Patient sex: F
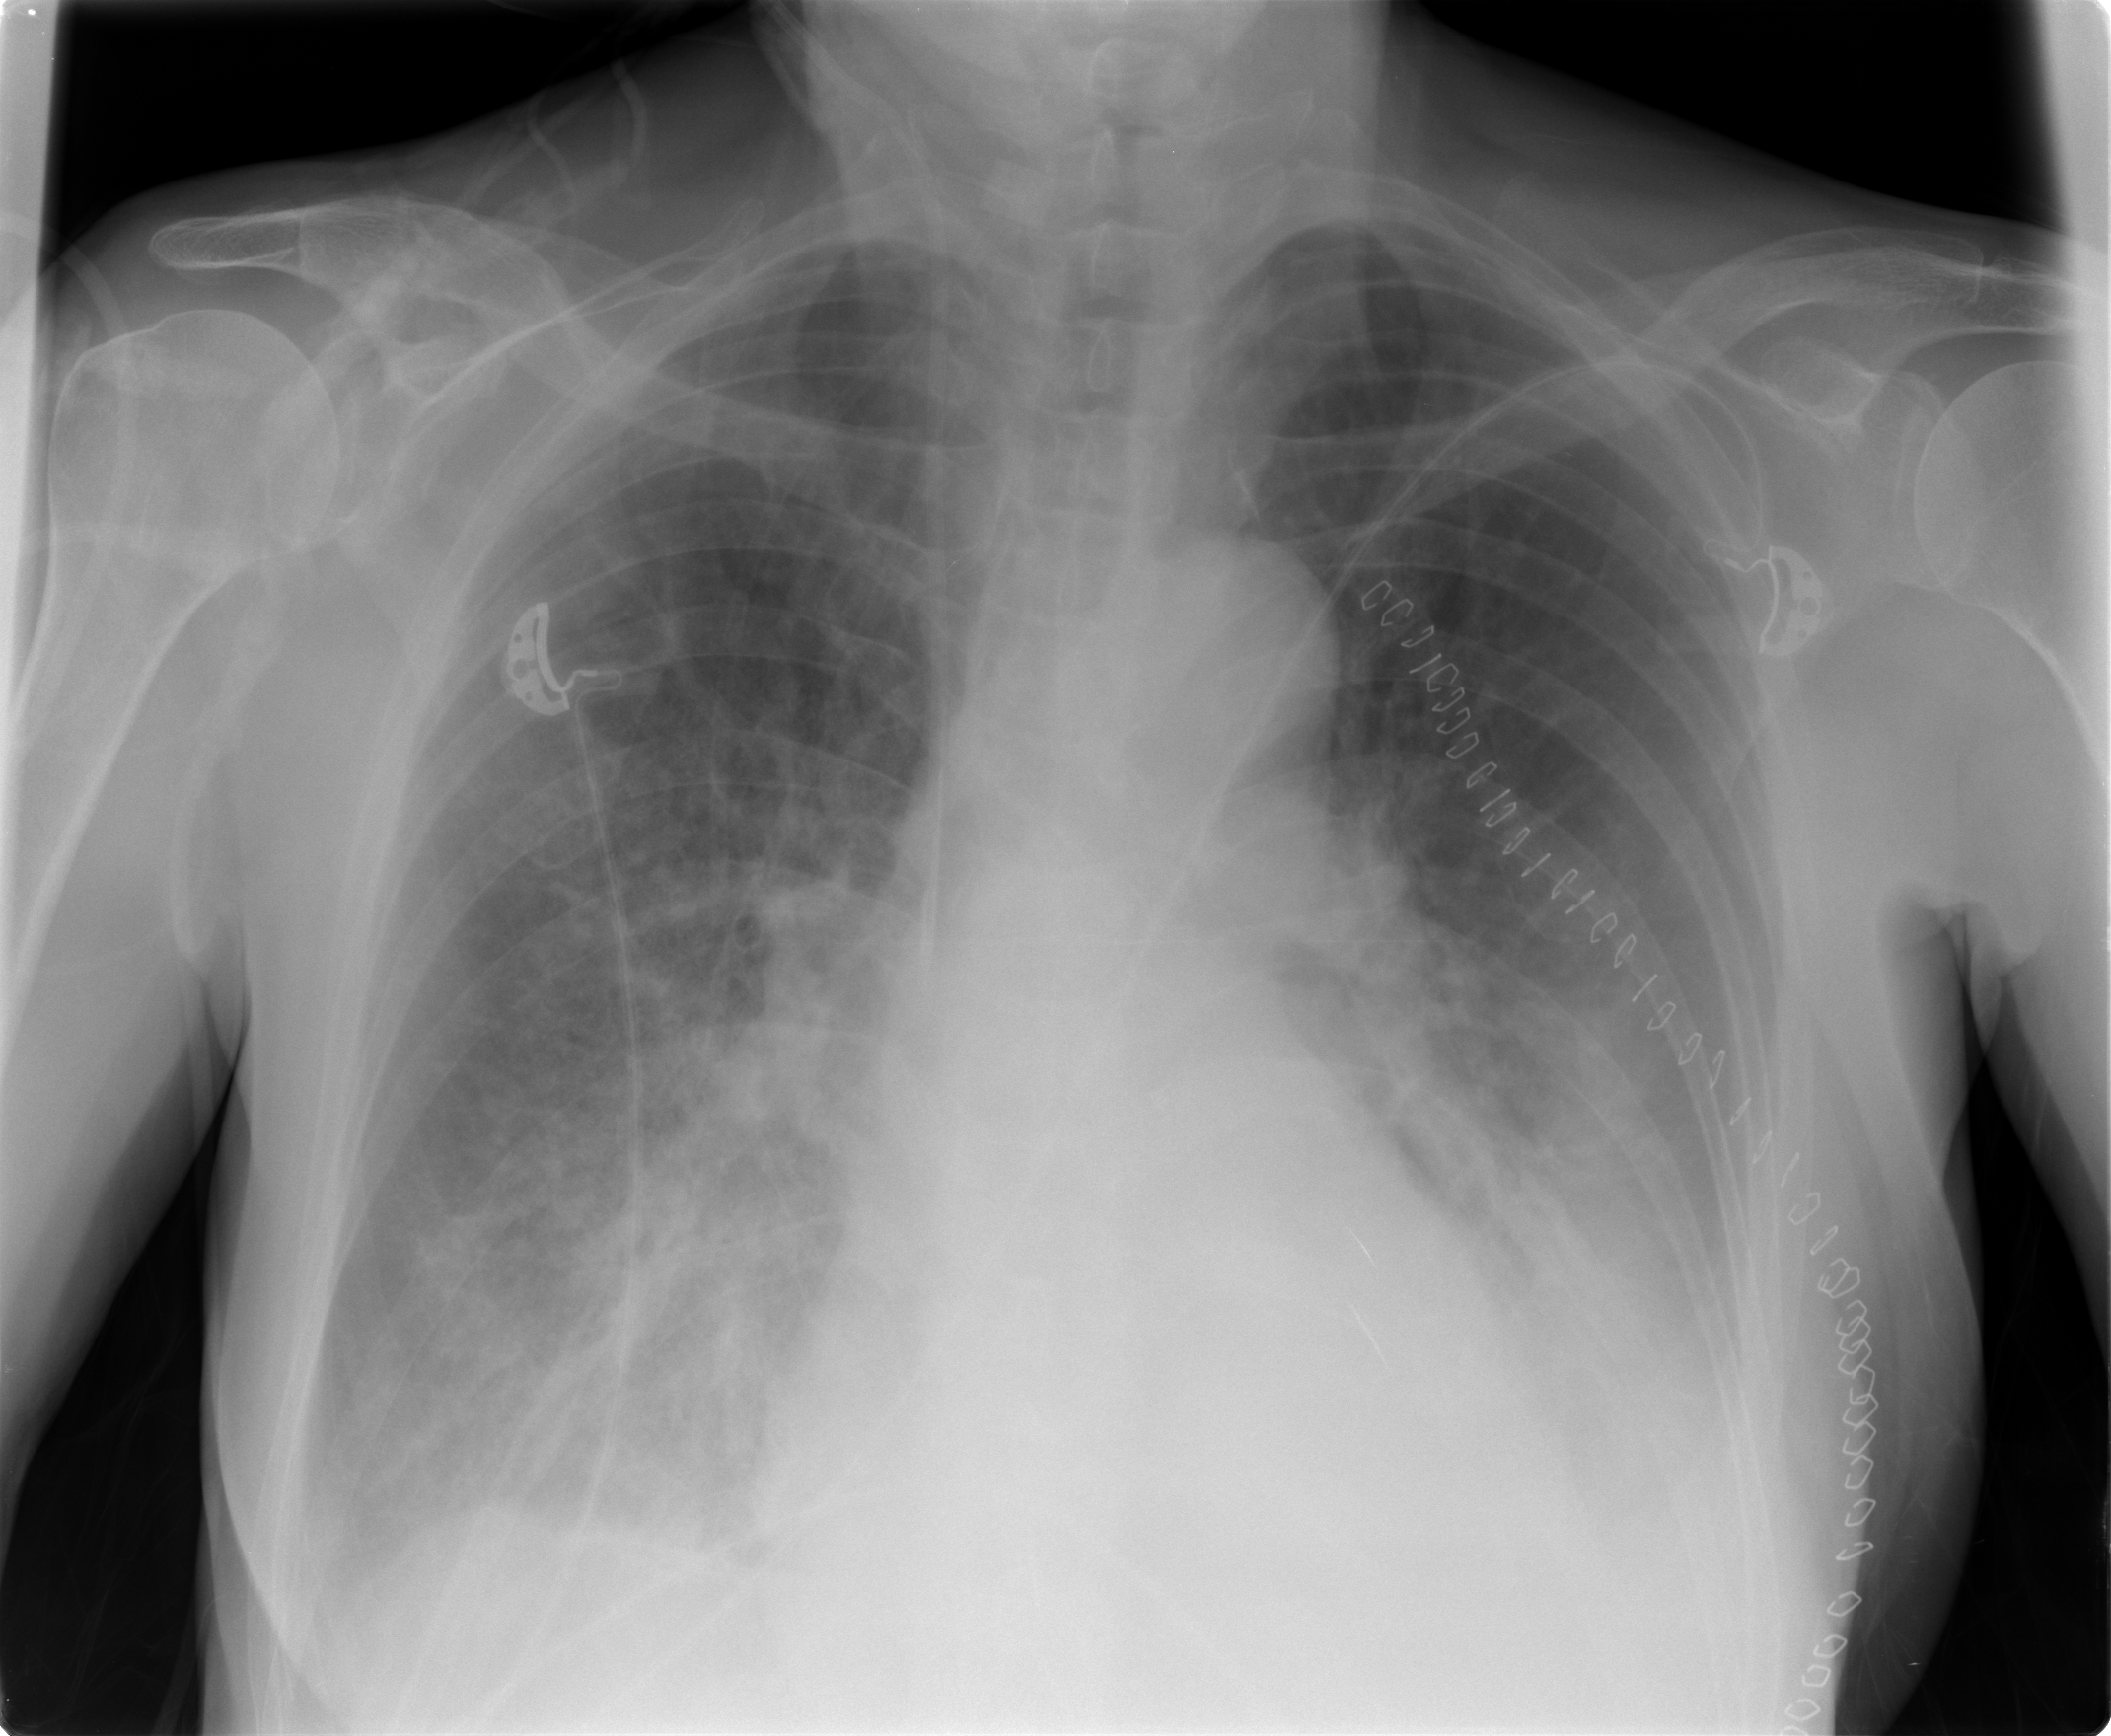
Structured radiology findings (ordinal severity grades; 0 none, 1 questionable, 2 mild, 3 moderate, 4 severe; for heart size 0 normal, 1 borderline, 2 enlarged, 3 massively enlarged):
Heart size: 0
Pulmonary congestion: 0
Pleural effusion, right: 2
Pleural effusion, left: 2
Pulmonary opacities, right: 3
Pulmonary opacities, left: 3
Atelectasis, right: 3
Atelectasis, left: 3